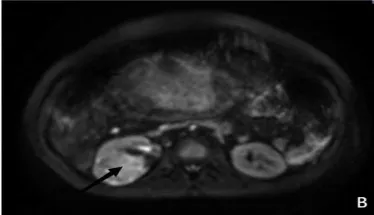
(C) MRI DWI sequence of renal tumor.
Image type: radiology (mri)